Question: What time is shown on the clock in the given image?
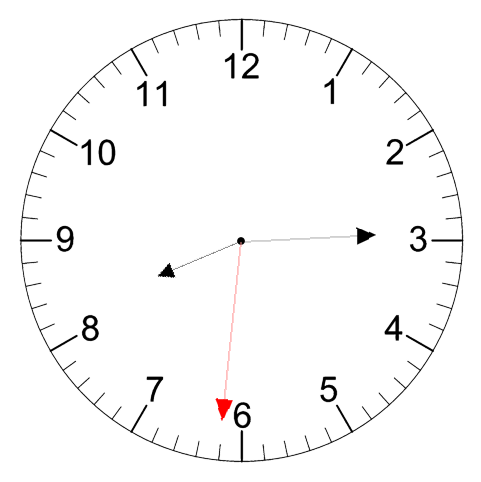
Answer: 08:14:31